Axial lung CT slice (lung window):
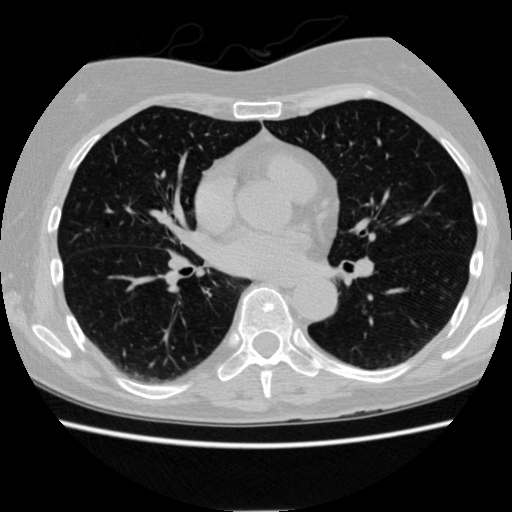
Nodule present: no